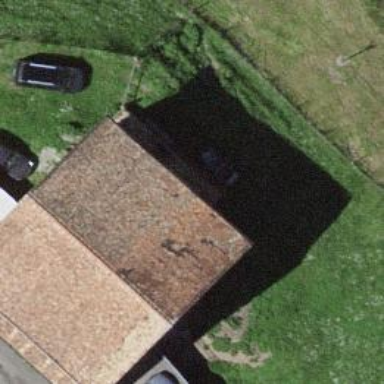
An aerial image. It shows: Hut.